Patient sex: M
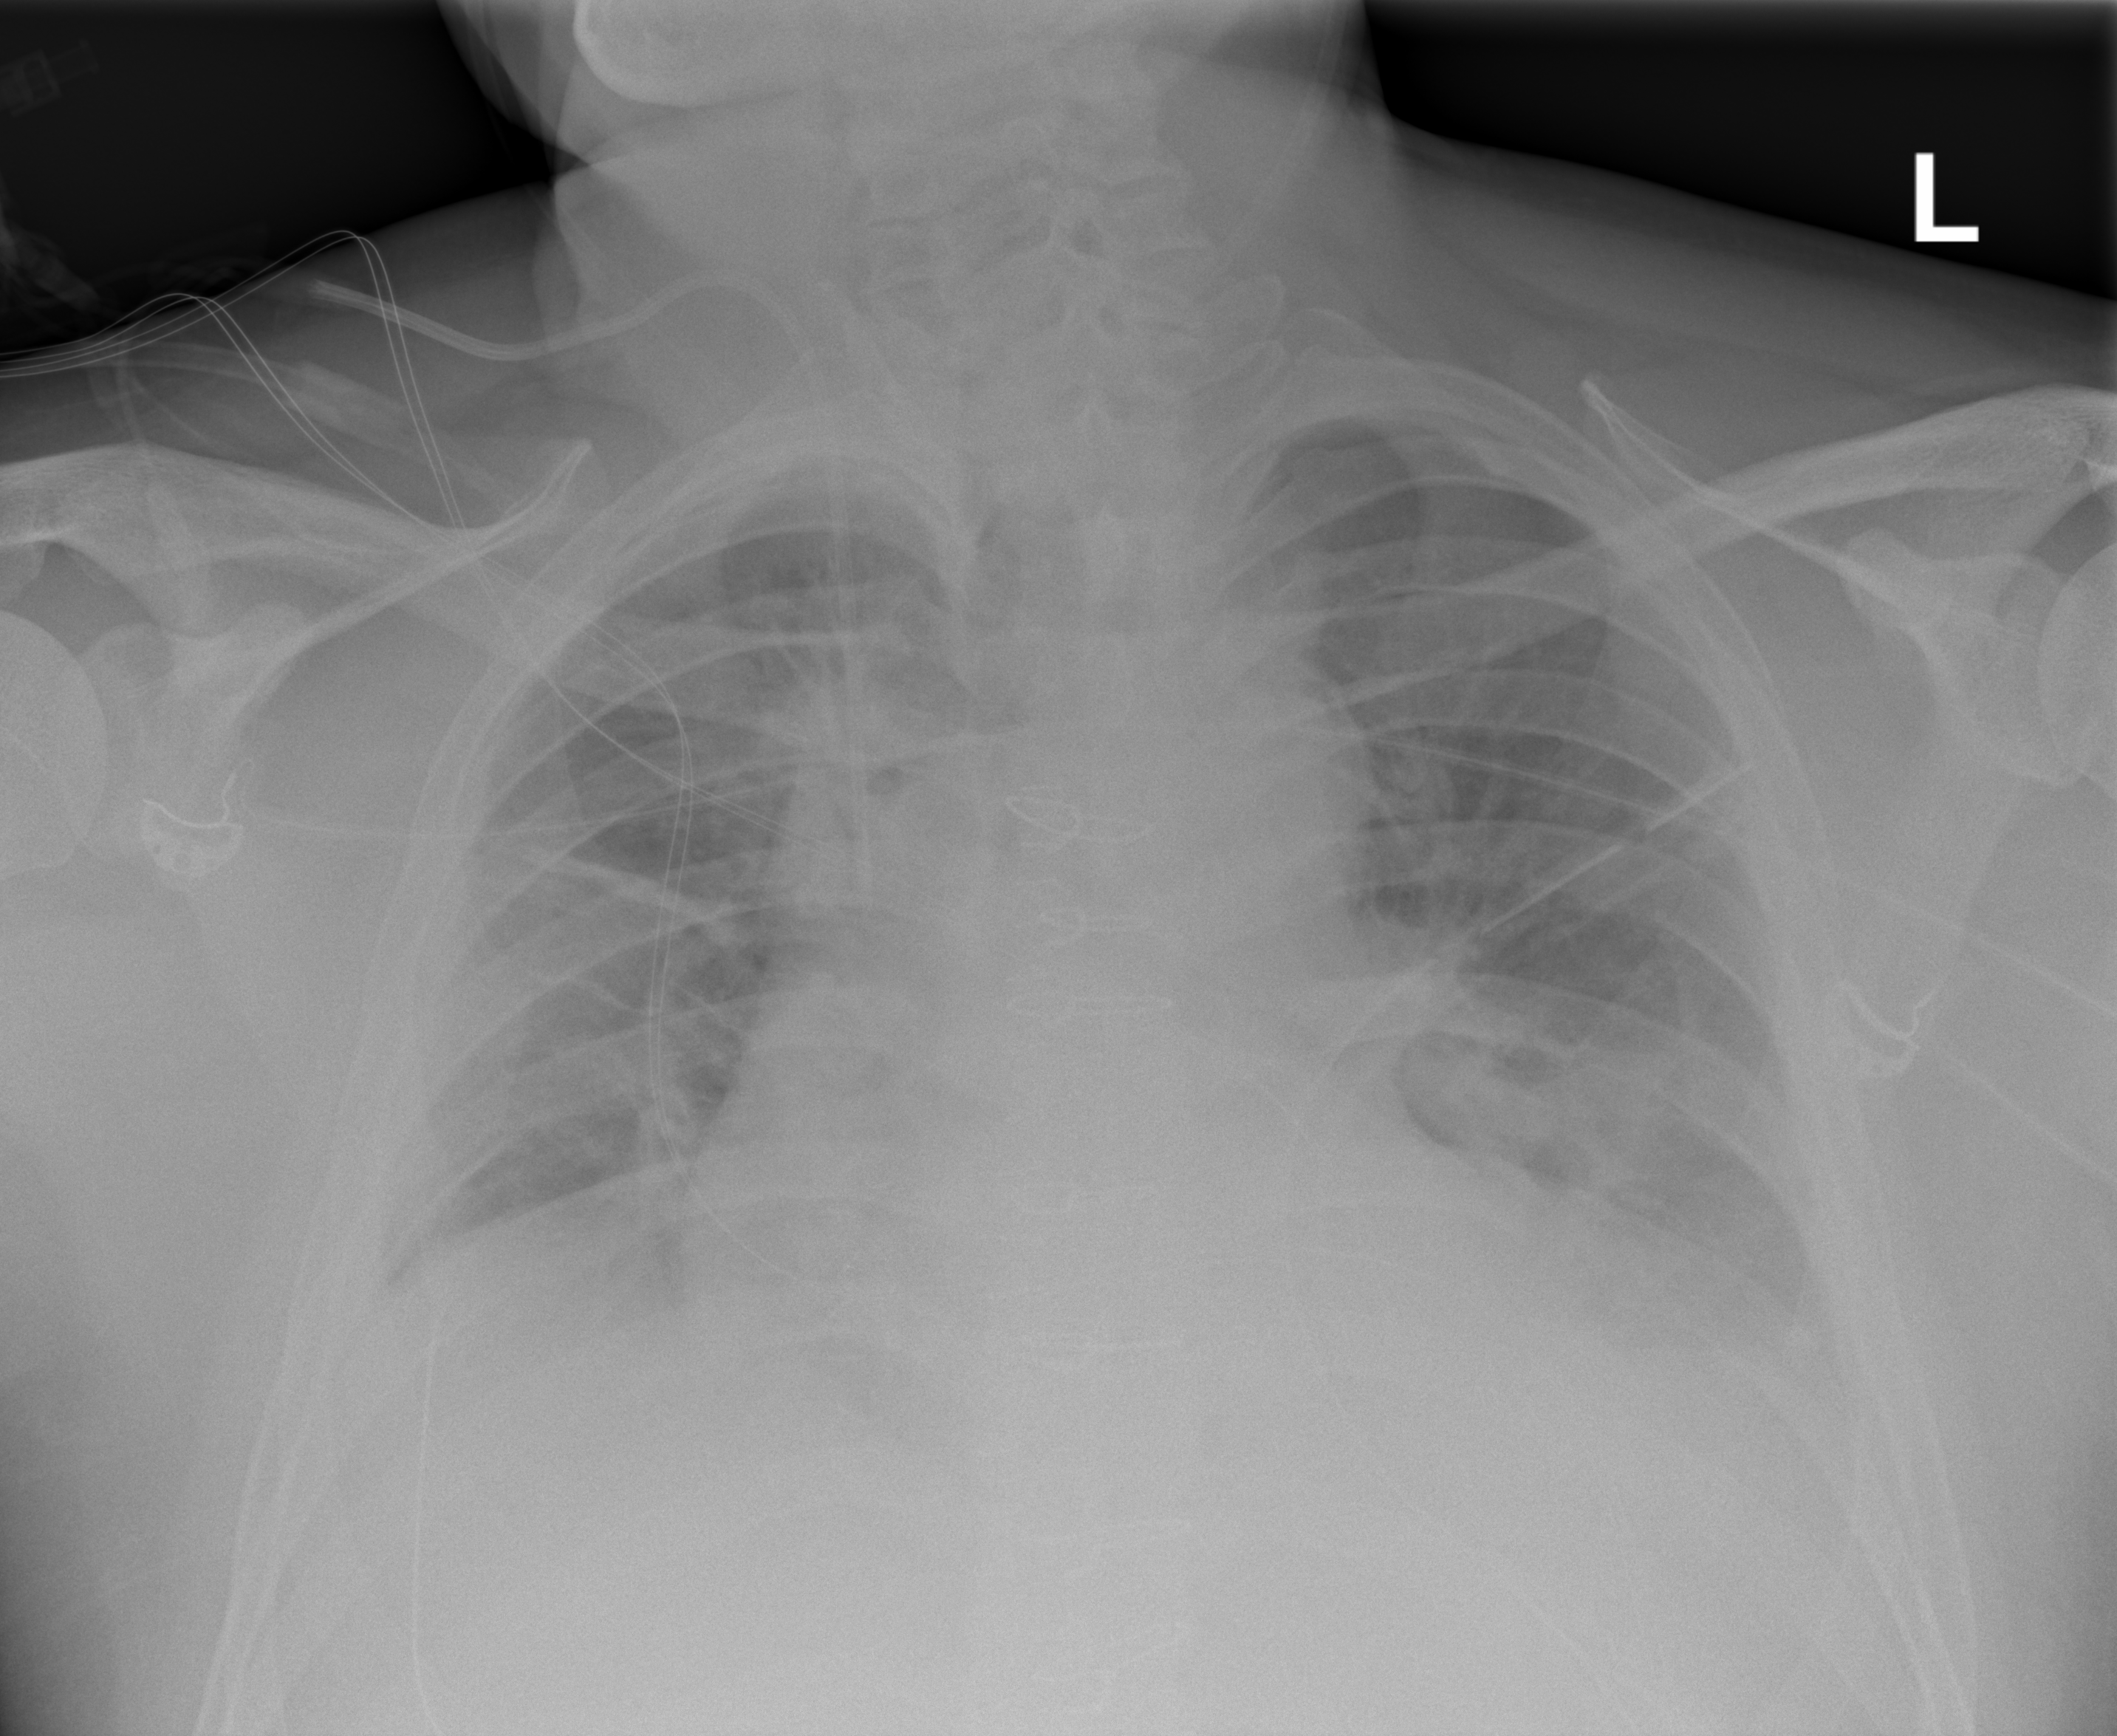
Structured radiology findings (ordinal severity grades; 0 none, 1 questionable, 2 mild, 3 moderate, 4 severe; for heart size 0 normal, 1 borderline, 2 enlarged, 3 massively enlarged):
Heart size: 2
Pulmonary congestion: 2
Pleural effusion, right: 2
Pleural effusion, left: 3
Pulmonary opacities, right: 2
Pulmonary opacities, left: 2
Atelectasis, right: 2
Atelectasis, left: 2